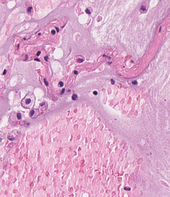
Tumor epithelial tissue: no
Tumor-associated stroma tissue: no
Normal tissue: yes